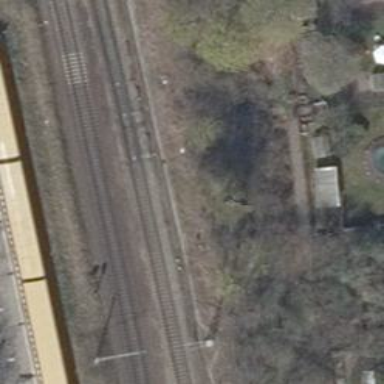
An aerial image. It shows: Contact line indicates electrification.